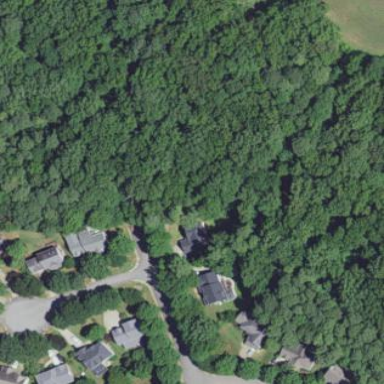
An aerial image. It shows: Mixed woodland area with variety of leaf types and cycles.